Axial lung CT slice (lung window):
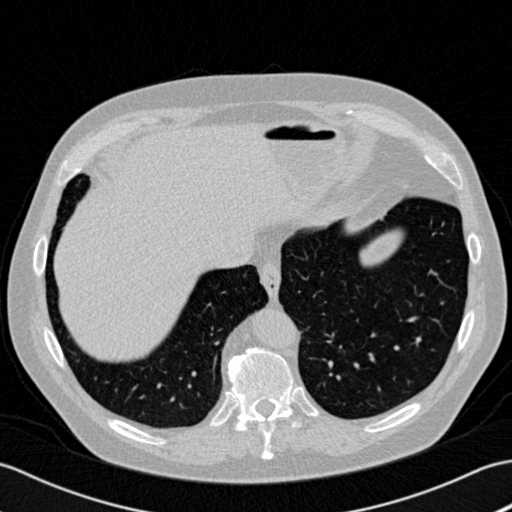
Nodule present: no